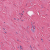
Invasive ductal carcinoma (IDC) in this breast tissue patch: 0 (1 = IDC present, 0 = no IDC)